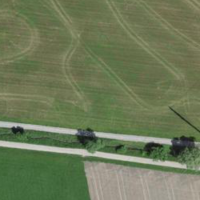
EUNIS habitat code: 52
Species observed at this site:
Bromus hordeaceus
Calopteryx virgo